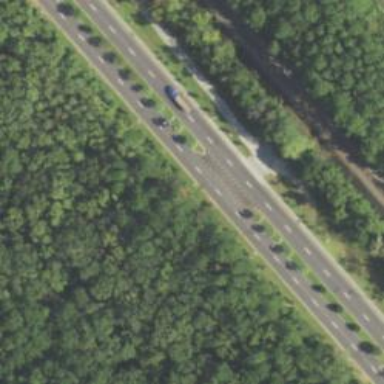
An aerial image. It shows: Secondary road with asphalt surface and cycle track.